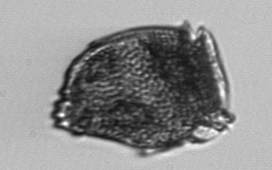
Label: Dinophysis_norvegica